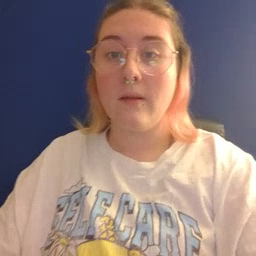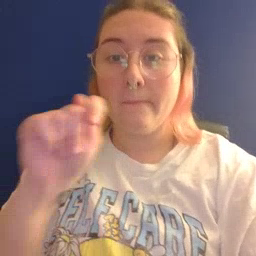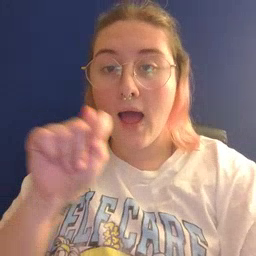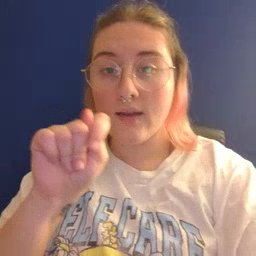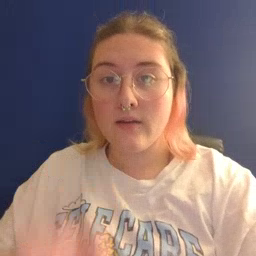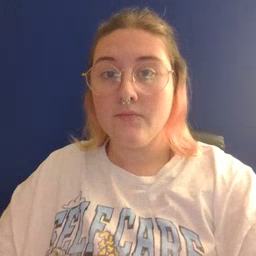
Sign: potty